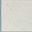
Piece: xx